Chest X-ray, PA view. Patient: 52 years old, sex M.
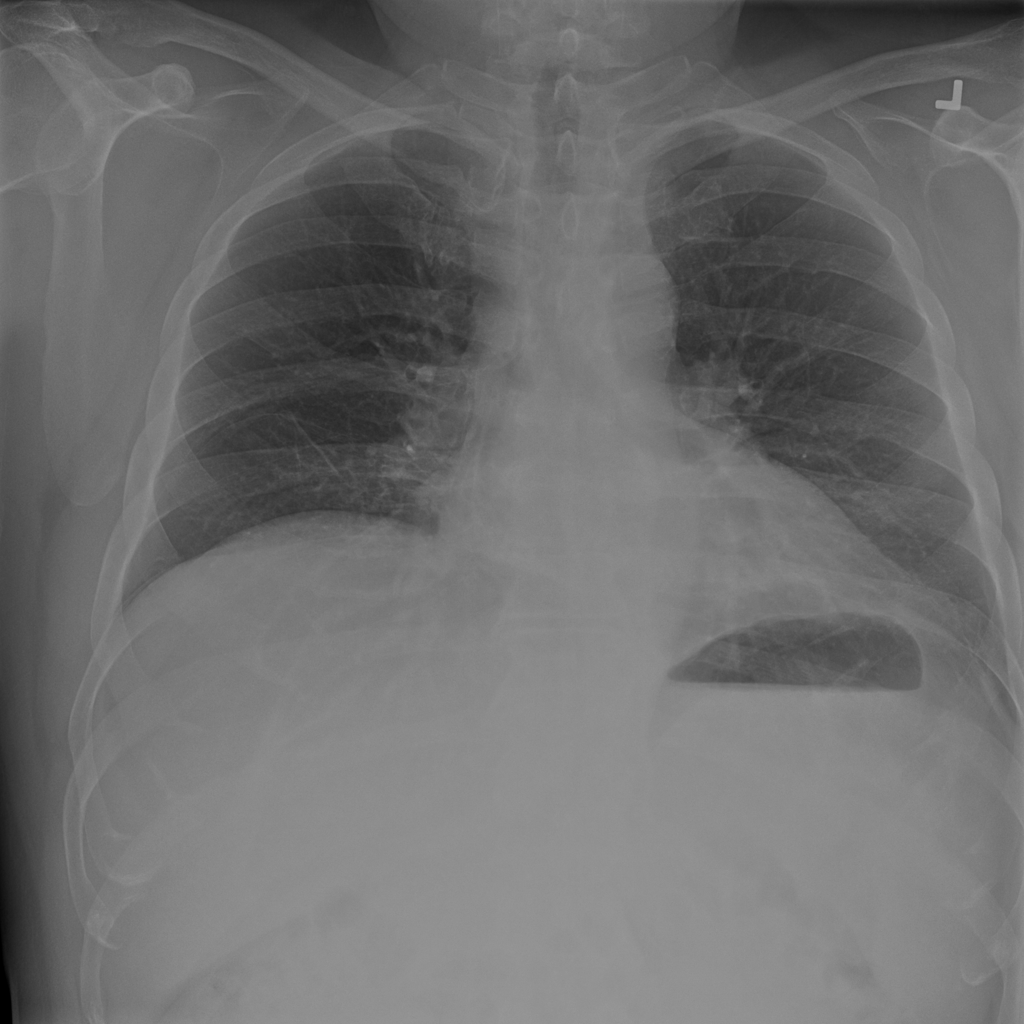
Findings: No Finding